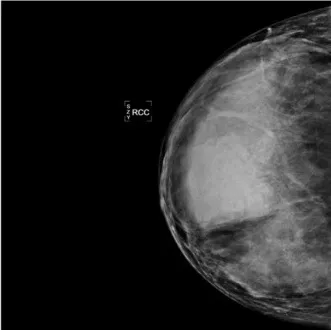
Manifestations (A, B) in the PASH image showed changes in the double milk molybdenum target, which showed an oval isondense mass.
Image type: radiology (x_ray)